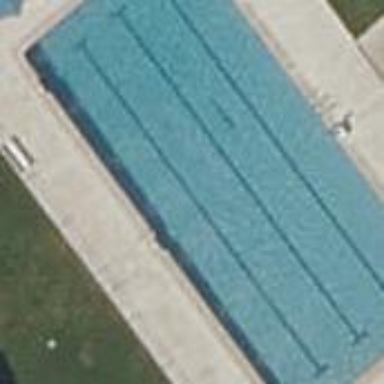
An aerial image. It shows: Swimming pool located in leisure land.